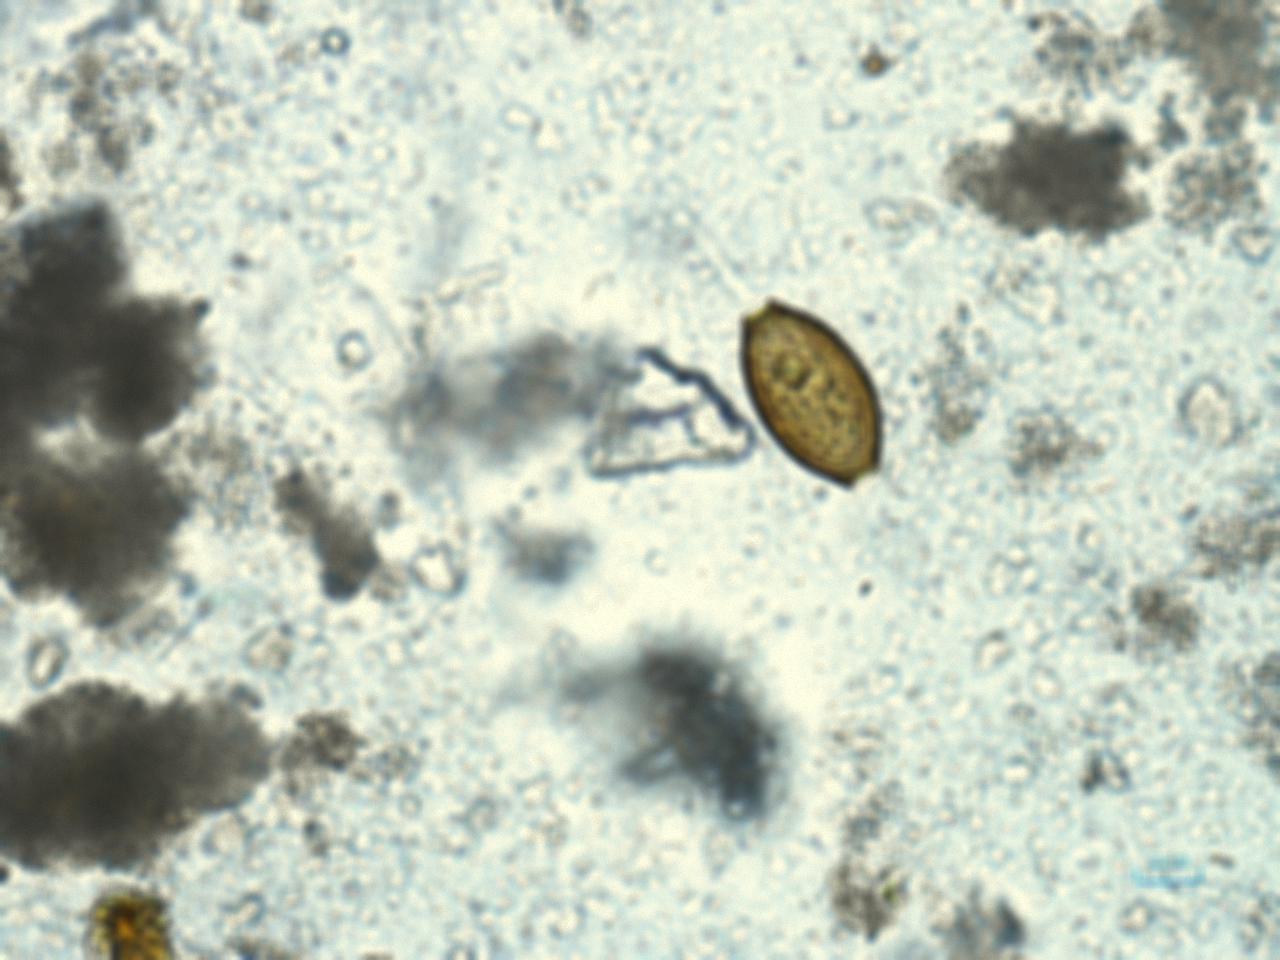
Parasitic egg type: Trichuris trichiura